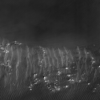
Label: not_dusty